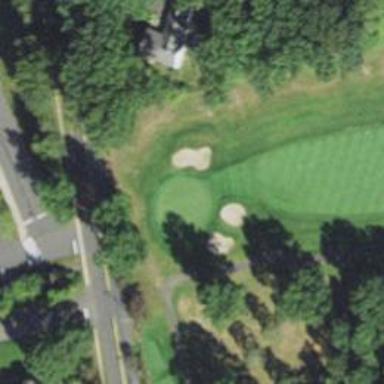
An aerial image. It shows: Golf hole.